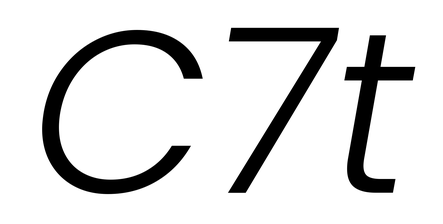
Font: Poppins-LightItalic